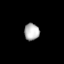
Tissue: lung
Cell type: Epithelial cells
Senescence score: 0.1964
Nuclear area (px): 250
Mean DAPI intensity: 179.384